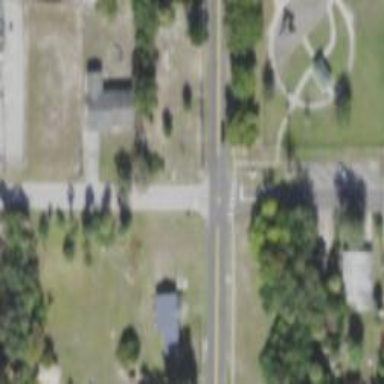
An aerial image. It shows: Unmarked crossing on the road.